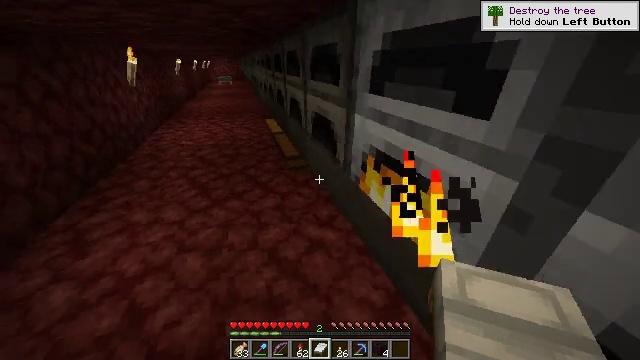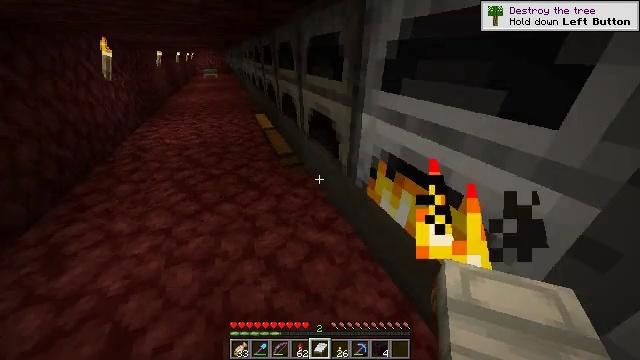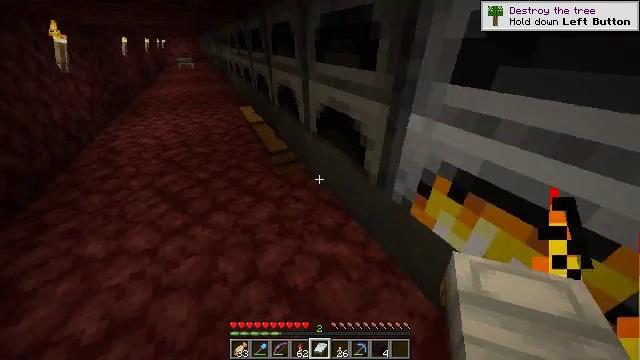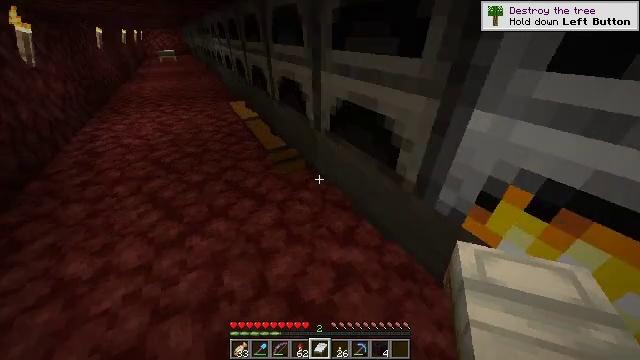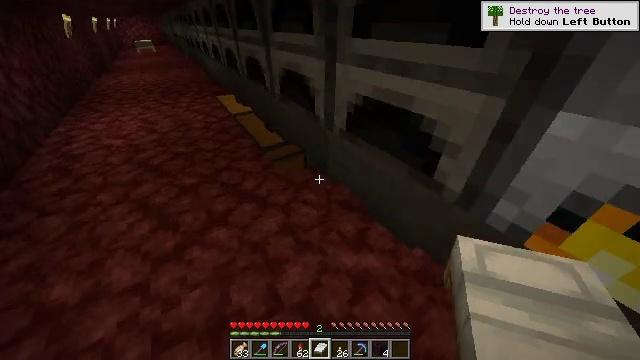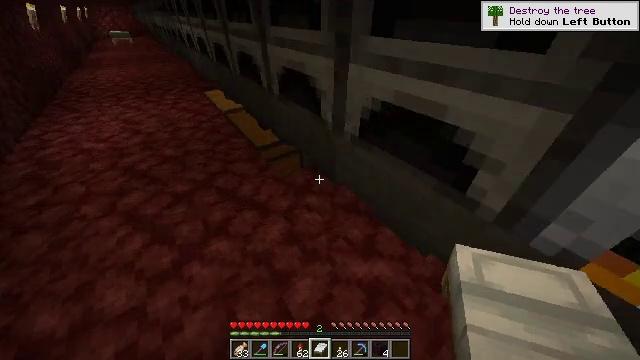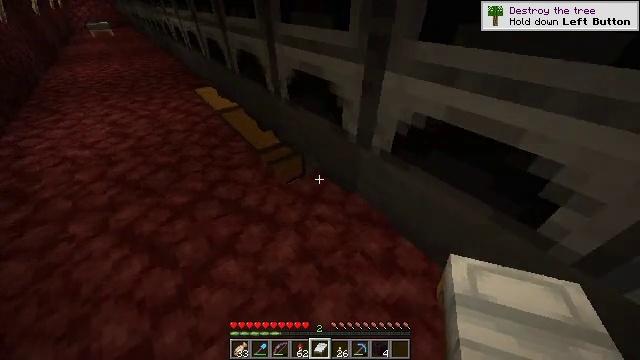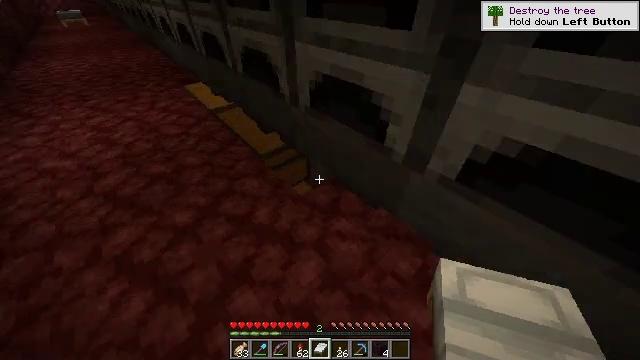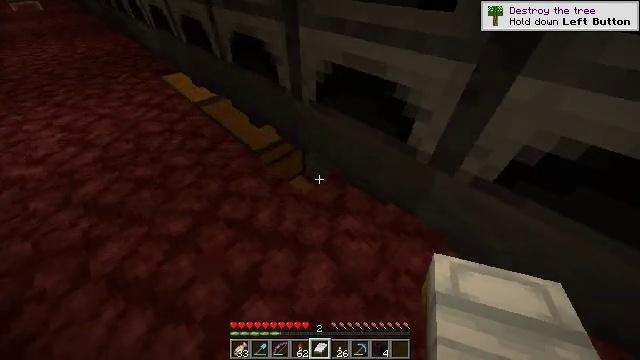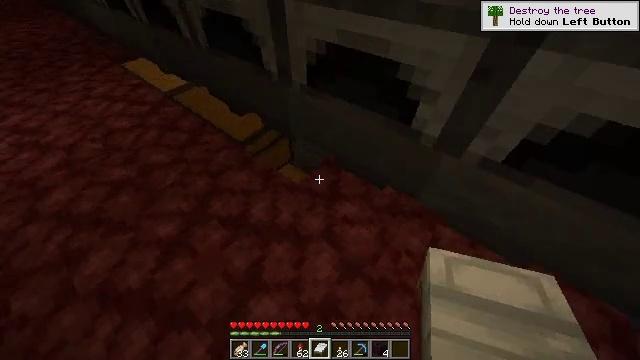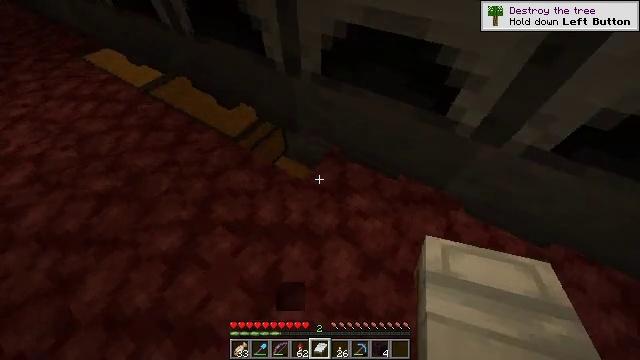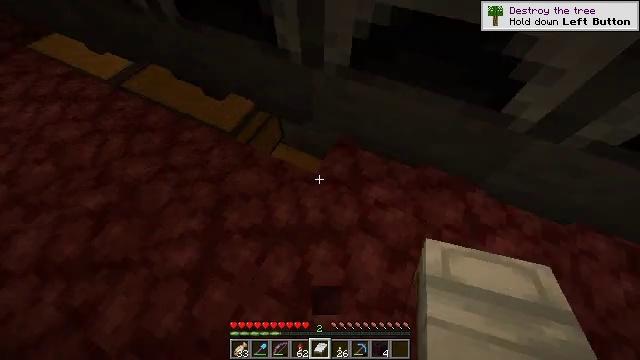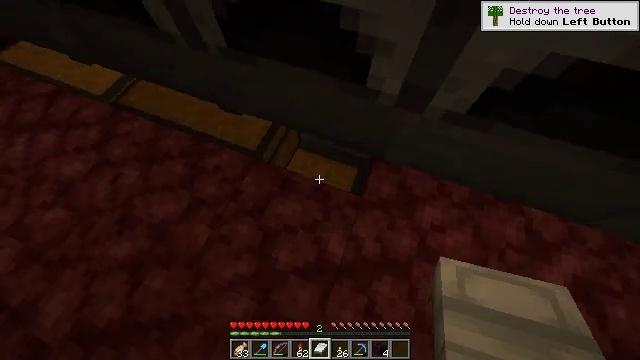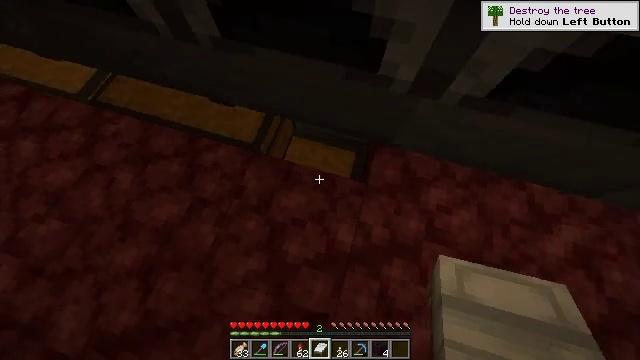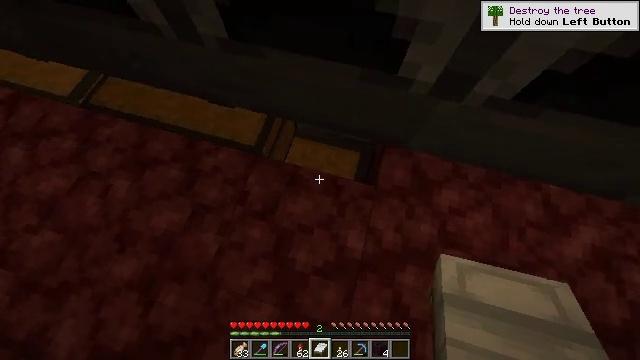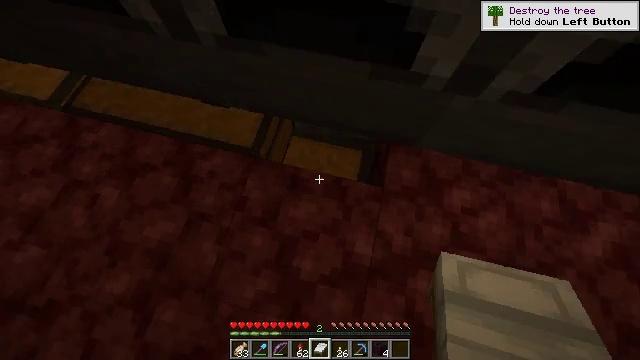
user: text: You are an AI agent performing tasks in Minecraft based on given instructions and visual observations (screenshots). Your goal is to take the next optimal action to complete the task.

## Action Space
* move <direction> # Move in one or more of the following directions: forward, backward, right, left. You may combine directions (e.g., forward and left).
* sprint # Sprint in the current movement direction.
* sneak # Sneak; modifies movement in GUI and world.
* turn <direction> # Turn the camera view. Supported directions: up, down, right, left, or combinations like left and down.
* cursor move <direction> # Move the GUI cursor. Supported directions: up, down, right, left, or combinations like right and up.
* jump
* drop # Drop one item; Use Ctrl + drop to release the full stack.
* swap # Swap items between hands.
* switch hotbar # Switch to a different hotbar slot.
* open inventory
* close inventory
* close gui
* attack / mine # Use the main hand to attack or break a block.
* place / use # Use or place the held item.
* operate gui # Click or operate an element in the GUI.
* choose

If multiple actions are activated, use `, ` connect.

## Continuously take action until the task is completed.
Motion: motion action
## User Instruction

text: Get nether bricks by smelting netherrack.
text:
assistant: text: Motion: move forward and move left, turn right and down
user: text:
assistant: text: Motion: move forward and move left, turn right and down
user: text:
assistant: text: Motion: move forward and move left, turn right and down
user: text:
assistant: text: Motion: move forward and move left, turn right and down
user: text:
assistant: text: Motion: move forward and move left, turn right and down
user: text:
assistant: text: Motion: move forward and move left, turn right and down
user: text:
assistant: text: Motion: move forward and move left, turn right and down
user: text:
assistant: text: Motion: move forward and move left, turn right and down
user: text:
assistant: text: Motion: move forward and move left, turn right and down
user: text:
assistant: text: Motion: move forward and move left, turn right and down
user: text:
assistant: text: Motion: move forward and move left, turn right and down
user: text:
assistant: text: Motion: move forward and move left, turn right and down
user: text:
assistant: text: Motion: turn right and down
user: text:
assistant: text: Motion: turn right
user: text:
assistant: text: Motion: turn right
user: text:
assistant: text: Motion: turn right
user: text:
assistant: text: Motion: no_op
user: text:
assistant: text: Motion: no_op
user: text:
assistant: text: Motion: turn right
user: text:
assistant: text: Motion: turn right and up
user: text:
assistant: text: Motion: turn up
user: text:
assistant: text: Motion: no_op
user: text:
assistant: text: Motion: use / place
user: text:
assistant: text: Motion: use / place
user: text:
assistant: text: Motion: use / place
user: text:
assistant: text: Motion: no_op
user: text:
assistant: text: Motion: no_op
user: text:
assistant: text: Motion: open gui
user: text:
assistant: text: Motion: no_op
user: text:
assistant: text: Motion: no_op